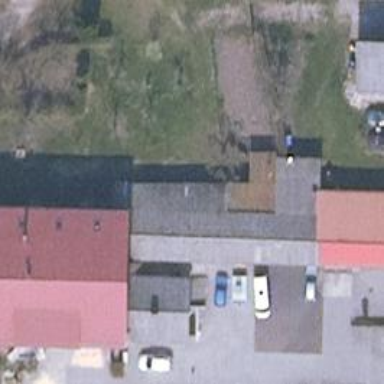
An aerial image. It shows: Car shop.